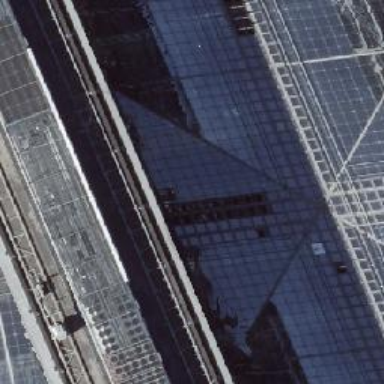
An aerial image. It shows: Platform edge at railway station.